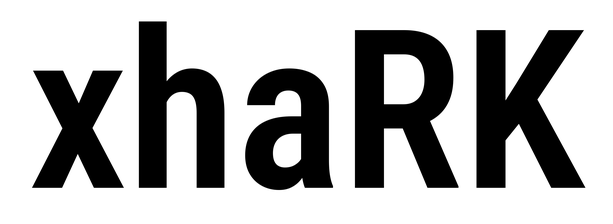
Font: Roboto_Condensed_SemiBold